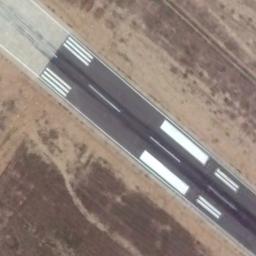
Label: runway